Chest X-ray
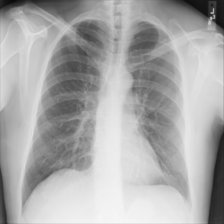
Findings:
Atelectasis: negative
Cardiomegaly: negative
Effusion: negative
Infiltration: negative
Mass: negative
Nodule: negative
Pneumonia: negative
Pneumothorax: negative
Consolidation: negative
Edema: negative
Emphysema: negative
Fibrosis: negative
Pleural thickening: negative
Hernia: negative